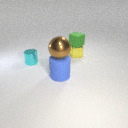
large brown metal sphere above large blue rubber cylinder